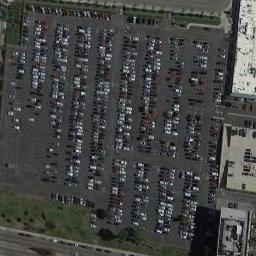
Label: parking_lot